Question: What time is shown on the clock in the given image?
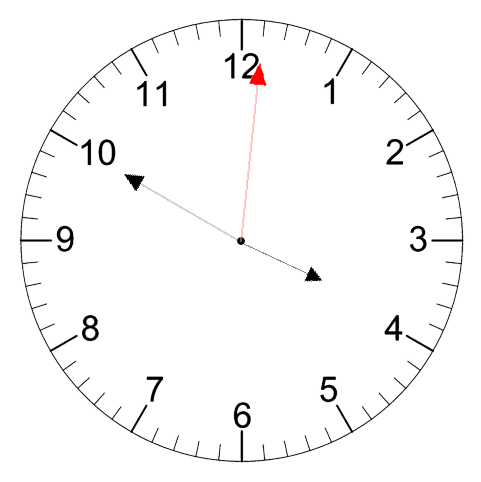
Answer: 03:50:01